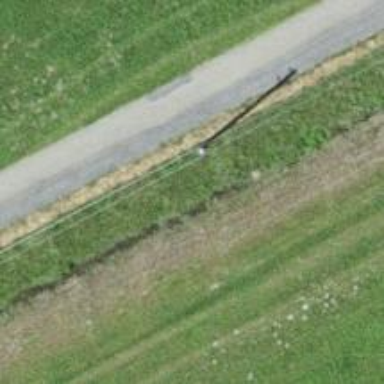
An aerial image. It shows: Power pole.